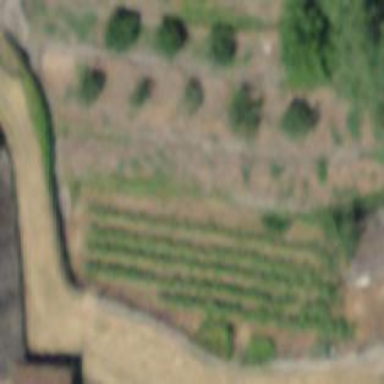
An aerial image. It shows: Vineyard.